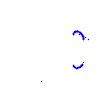
Particle: kaon